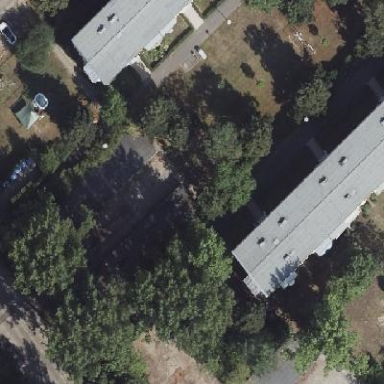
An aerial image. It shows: Group of garages.